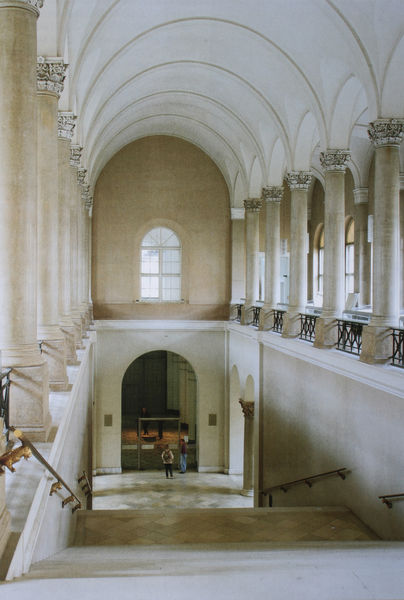
Titel: Haupttreppe in der Staatsbibliothek
Künstler: Friedrich von Gärtner
Standort: München
Institution: Bayerische Staatsbibliothek
Schlagwörter: dunkel, gemälde, mann, schatten, weiß, gelb, menschen, ocker, braun, fenster, grau, hell, licht, marmor, säule, säulen, tür, schloss, beige, gericht, wand, architektur, barock, sockel, stein, brüstung, kirche, sonne, boden, decke, klassizismus, person, rund, schiff, bogen, schule, ziegel, besucher, empore, saal, rundbogen, kuppel, treppe, gäste, aufgang, geländer, stufen, tor, galerie, halle, foto, fotografie, photographie, bögen, eingang, gang, kolonnen, berlin, gewölbe, bayern, kloster, münchen, torbogen, balustrade, dom, rippen, fliesen, arkaden, kapitelle, kathedrale, kapitell, photo, putz, farbfoto, rundbögen, treppenhaus, kapelle, treppengeländer, geschosse, ballustrade, bibliothek, museum, basis, absatz, rucksack, korinthisch, obergeschoß, aufnahme, geschoss, kapitel, tonne, säulenhalle, korintisch, pinakothek, plinthen, schäfte, tonnengewölbe, arkantus, palladio, bogenfenster, vestibül, universität, uni, handlauf, handläufe, holm, abgang, holme, lmu, boen, kutscheinfahrt, handläufer, geweißt, paradetreppe, ballustrade geländer